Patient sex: F
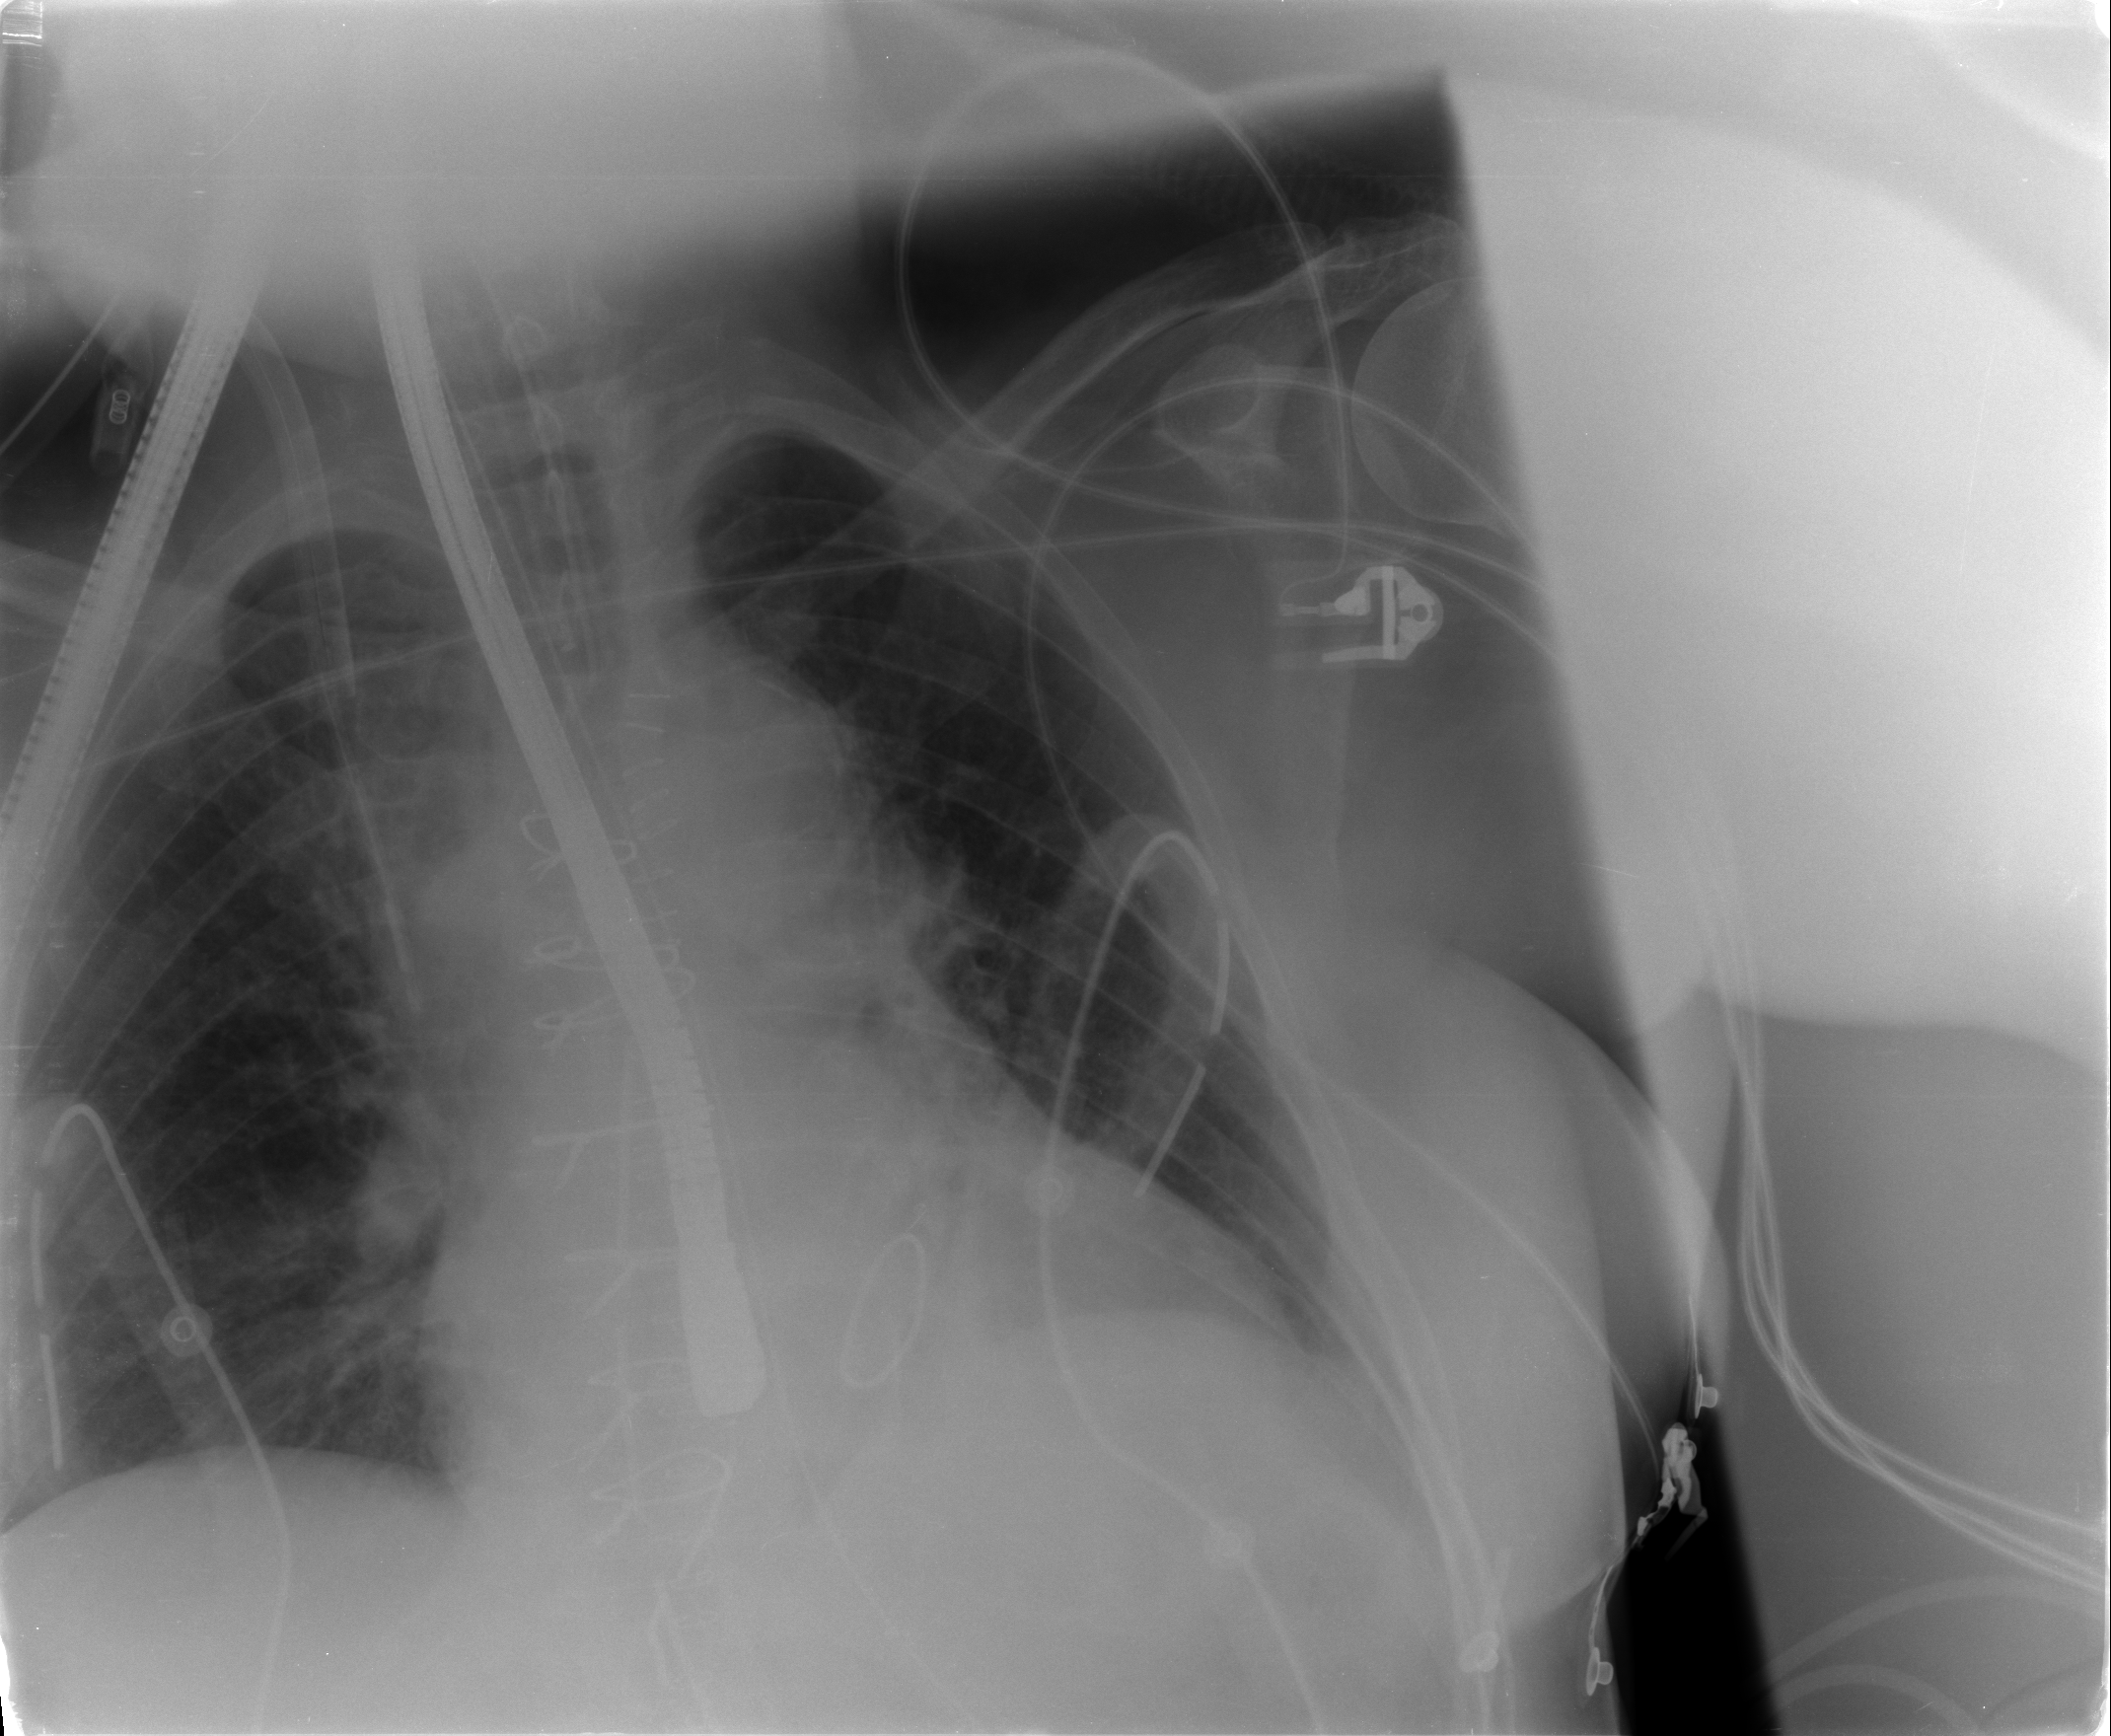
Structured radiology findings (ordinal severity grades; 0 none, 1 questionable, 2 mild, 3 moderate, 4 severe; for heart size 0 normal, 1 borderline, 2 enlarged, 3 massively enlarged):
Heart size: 2
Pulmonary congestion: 1
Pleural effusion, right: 0
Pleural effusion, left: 1
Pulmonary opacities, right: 1
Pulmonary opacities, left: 0
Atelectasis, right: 0
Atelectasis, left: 2